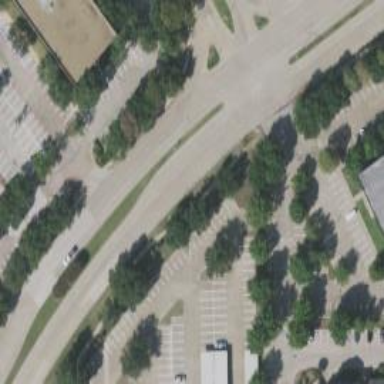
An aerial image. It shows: Secondary road with separate sidewalks.